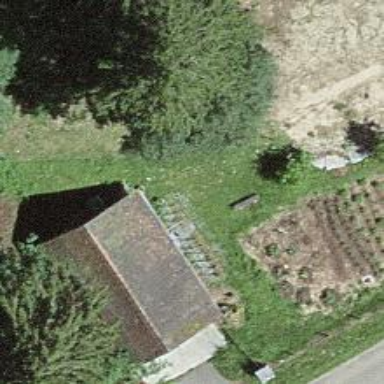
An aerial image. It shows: Garage.